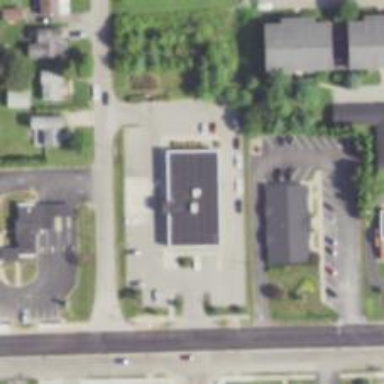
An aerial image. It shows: Clinic.